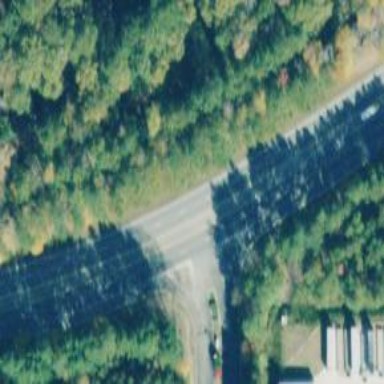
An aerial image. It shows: Asphalt road classified as primary highway.